【题型】解答题　【知识点】平面几何　【难度】easy
如图，在 $\triangle ABC$ 中，$AB = \sqrt{3}$，$AC = \sqrt{2}$，$\angle ACB = 60^\circ$，点 $D$ 在边 $BC$ 的延长线上。

(1) 求 $\triangle ABC$ 的面积；

(2) 若 $CD = 2\sqrt{2}$，$\overrightarrow{AE} = \frac{2}{3}\overrightarrow{AD}$，求 $CE$ 的长。

\vspace{1em}
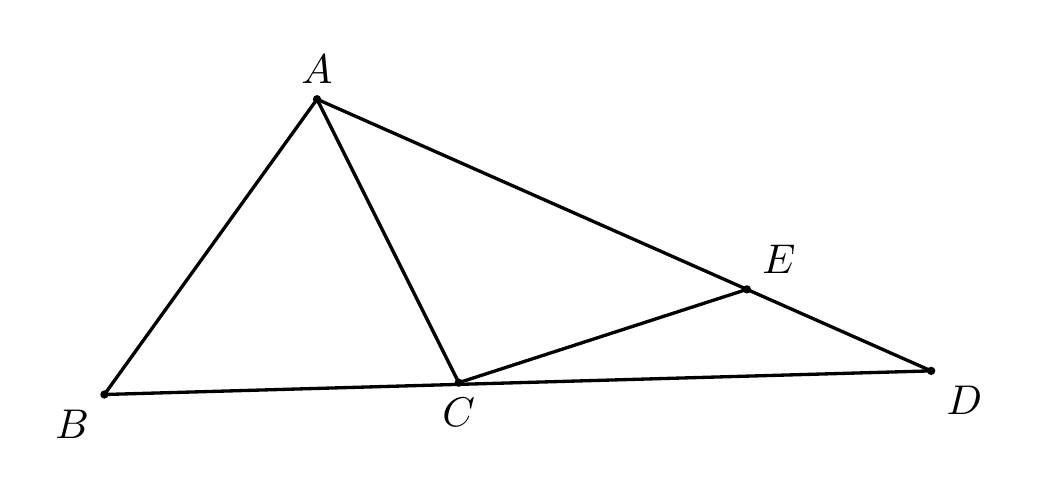
【解答】
【答案】(1) $\boldsymbol{\frac{3+\sqrt{3}}{4}}$; (2) $\boldsymbol{\frac{\sqrt{26}}{3}}$.

【分析】
(1) 由余弦定理和三角形面积公式，可得所求值；

(2) 由向量的加减运算和数量积的性质，可得所求值。

【解答】
解：(1) 在 $\triangle ABC$ 中，设 $BC = a$，

由余弦定理可得 $AB^2 = AC^2 + BC^2 - 2AC \cdot BC \cdot \cos\angle ACB$，

即 $3 = 2 + a^2 - 2\sqrt{2}a \cdot \frac{1}{2}$，即 $a^2 - \sqrt{2}a - 1 = 0$，解得 $a = \frac{\sqrt{6} + \sqrt{2}}{2}$，

则 $\triangle ABC$ 的面积为
\[
\frac{1}{2}AC \cdot BC \cdot \sin60^\circ = \frac{1}{2} \times \sqrt{2} \times \frac{\sqrt{6} + \sqrt{2}}{2} \times \frac{\sqrt{3}}{2} = \frac{3 + \sqrt{3}}{4};
\]

(2) 由 $\overrightarrow{AE} = \frac{2}{3}\overrightarrow{AD}$，可得 $\overrightarrow{CE} - \overrightarrow{CA} = \frac{2}{3}\left(\overrightarrow{CD} - \overrightarrow{CA}\right)$，

即有 $\overrightarrow{CE} = \frac{1}{3}\overrightarrow{CA} + \frac{2}{3}\overrightarrow{CD}$，

可得
\[
\overrightarrow{CE}^2 = \frac{1}{9}\overrightarrow{CA}^2 + \frac{4}{9}\overrightarrow{CD}^2 + \frac{4}{9}\overrightarrow{CA} \cdot \overrightarrow{CD} = \frac{1}{9} \times 2 + \frac{4}{9} \times 8 + \frac{4}{9} \times \sqrt{2} \times 2\sqrt{2} \times \left(-\frac{1}{2}\right) = \frac{26}{9},
\]
即有 $CE = \frac{\sqrt{26}}{3}$。

【点评】本题考查余弦定理和面积公式、向量数量积的性质，考查方程思想和运算能力，属于中档题。